Question: Below is the background image I am working with. (it's just cropped this way so you guys can see)

I need this to cover the whole page of the site I am building. How should I implement this? Make it much darker and go with transparent pngs?
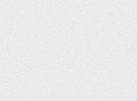
Answer: Why darker?
Did you want it to be your background image with repeating/tiling?
'''
body
{
background-image:url('foo.png');
background-repeat:repeat;
}
'''